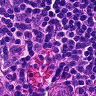
Metastatic tissue present: no